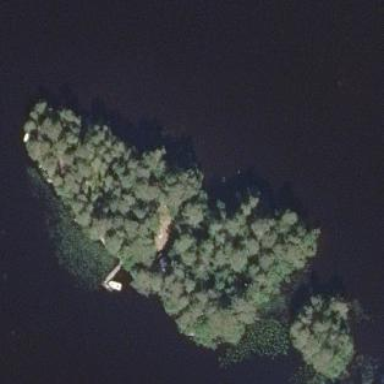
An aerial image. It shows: Islet covered with mixed woodland vegetation.